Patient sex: M
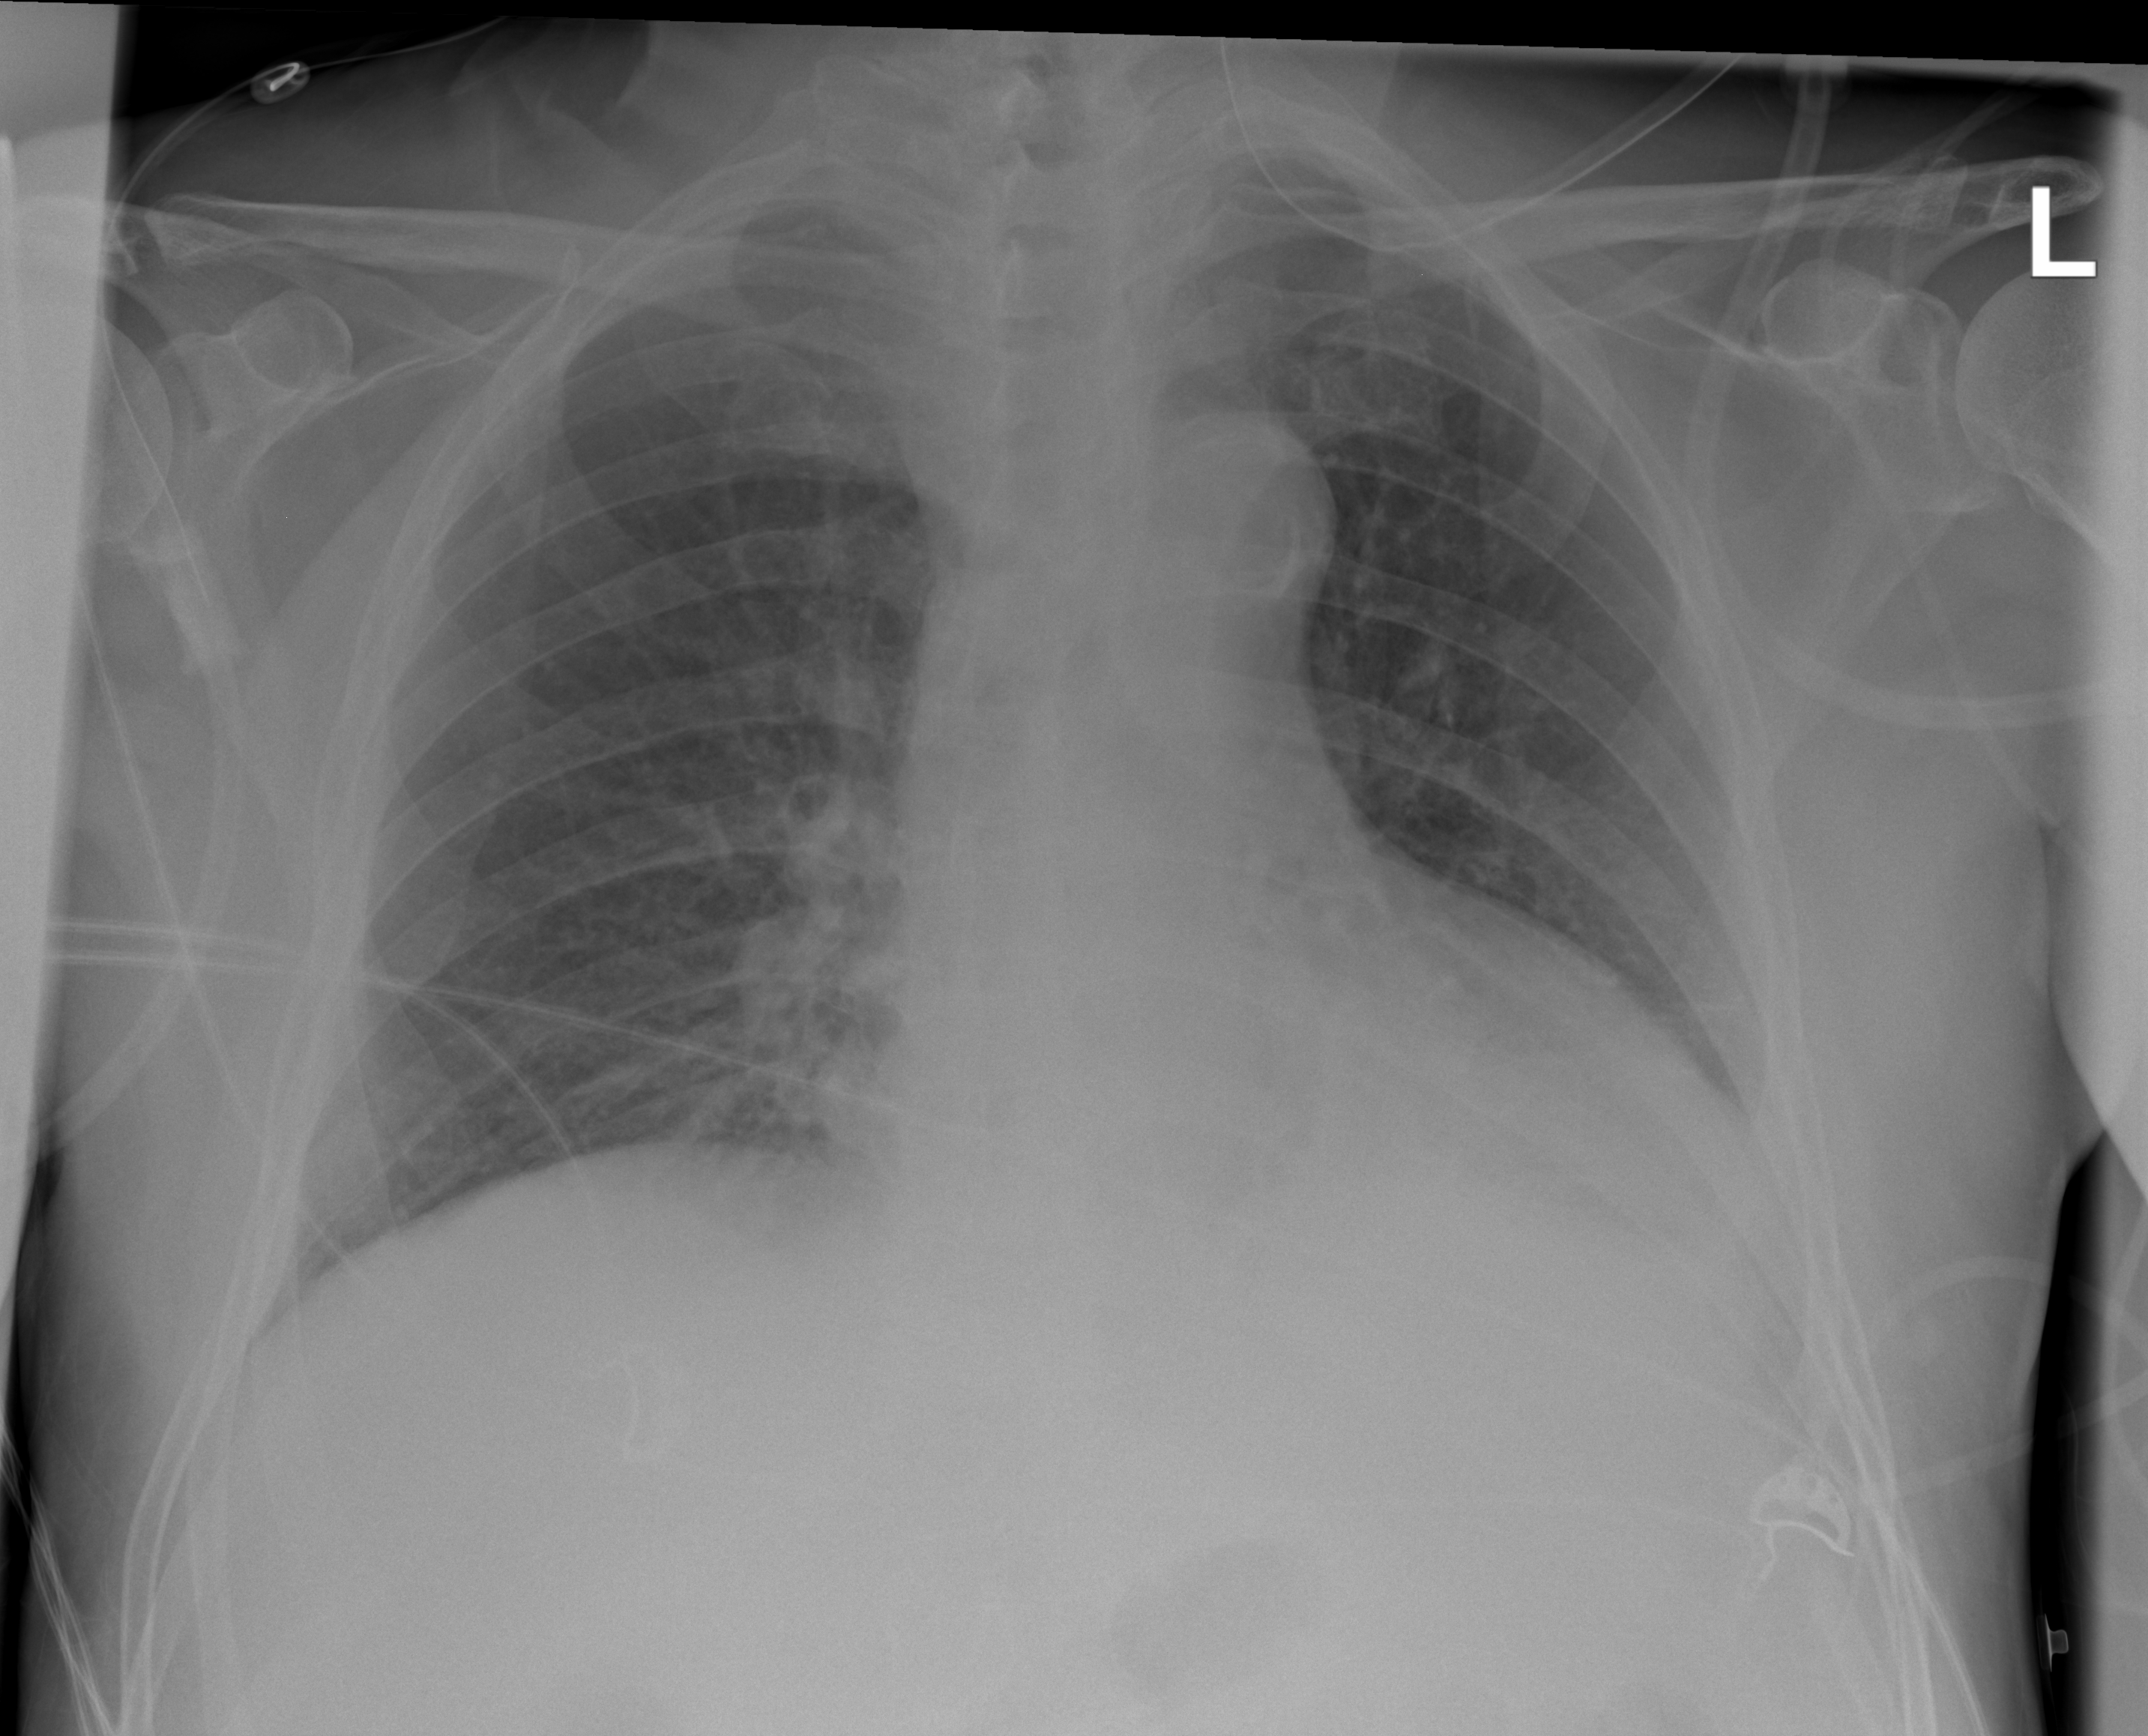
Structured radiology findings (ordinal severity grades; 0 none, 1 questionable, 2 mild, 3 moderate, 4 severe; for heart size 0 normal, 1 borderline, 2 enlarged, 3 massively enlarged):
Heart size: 1
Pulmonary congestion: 0
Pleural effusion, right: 0
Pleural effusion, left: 2
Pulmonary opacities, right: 1
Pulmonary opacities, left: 0
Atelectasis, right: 0
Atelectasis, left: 2